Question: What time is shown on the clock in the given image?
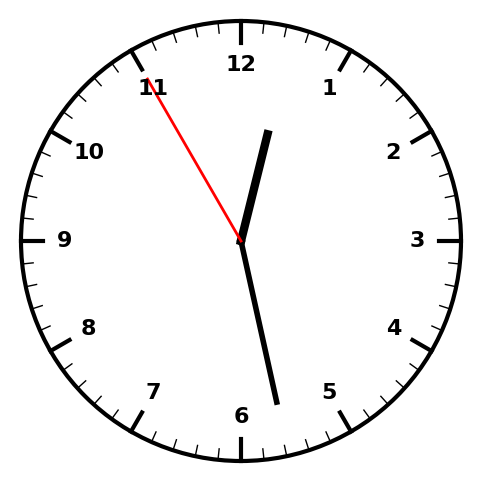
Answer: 12:27:55